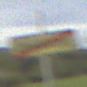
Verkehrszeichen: EndeDerUmleitungsankuendigung
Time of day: MorningAfternoon
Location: Outdoor (Suburban)
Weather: PartlyCloudy
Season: NotSpecified
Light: Natural